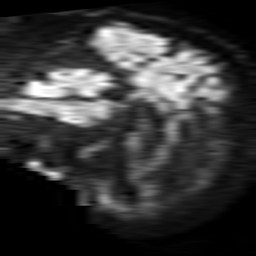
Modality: TRACE
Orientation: sagittal
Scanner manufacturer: philips
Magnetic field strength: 1.5 T
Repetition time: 3.403 s
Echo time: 0.06922 s